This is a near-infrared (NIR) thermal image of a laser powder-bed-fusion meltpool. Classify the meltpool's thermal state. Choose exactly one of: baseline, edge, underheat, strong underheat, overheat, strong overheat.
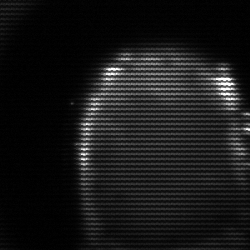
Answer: baseline